Interaction volume radius: 10 \u00c5
Interaction volume height: 30 \u00c5
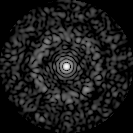
Disorder parameter: 0.8188